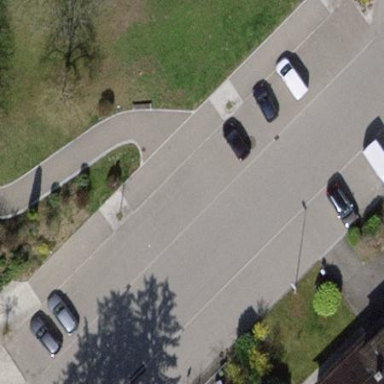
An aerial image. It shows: Parking area with surface.